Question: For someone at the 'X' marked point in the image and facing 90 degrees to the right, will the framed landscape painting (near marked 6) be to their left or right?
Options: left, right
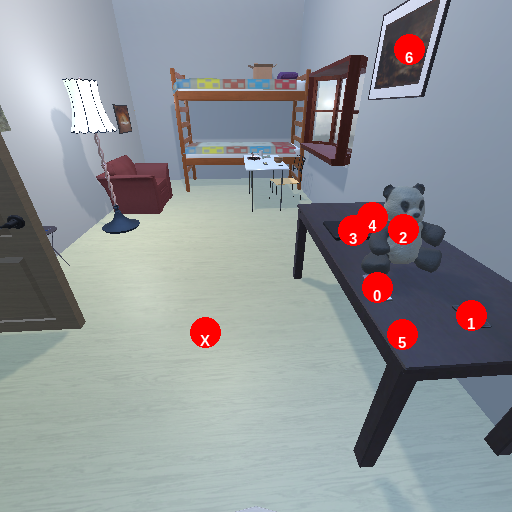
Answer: left